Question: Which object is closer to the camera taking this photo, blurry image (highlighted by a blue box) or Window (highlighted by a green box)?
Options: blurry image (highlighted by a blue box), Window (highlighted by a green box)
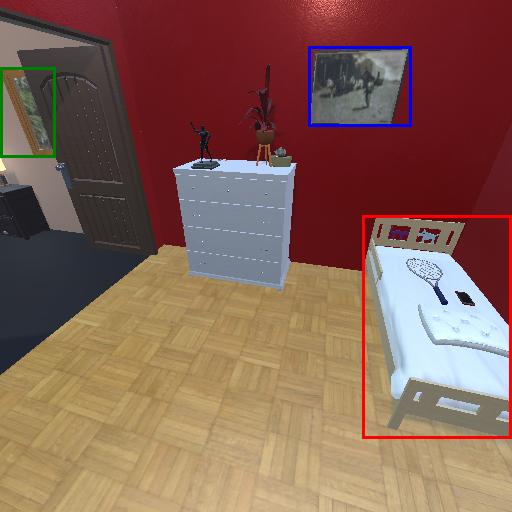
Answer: blurry image (highlighted by a blue box)